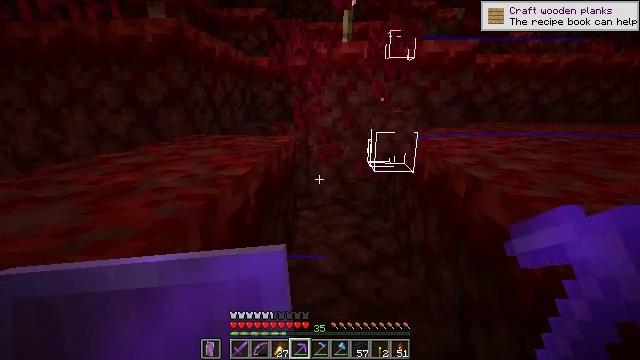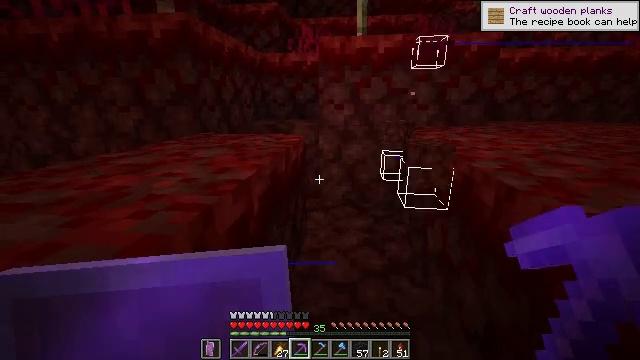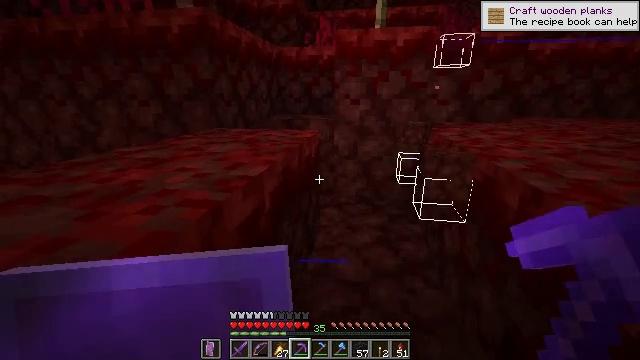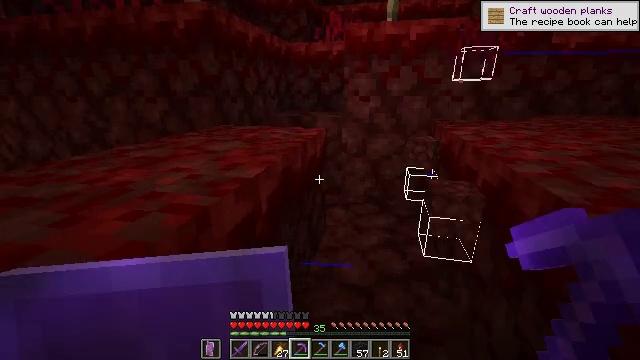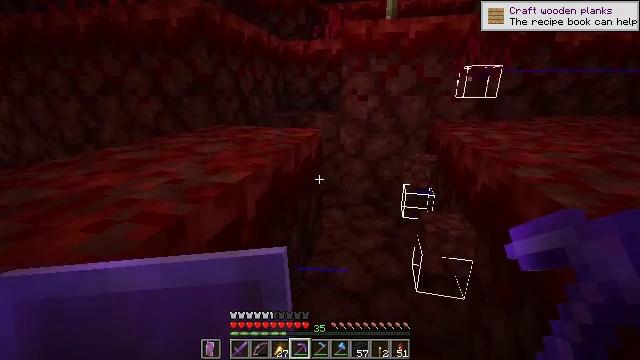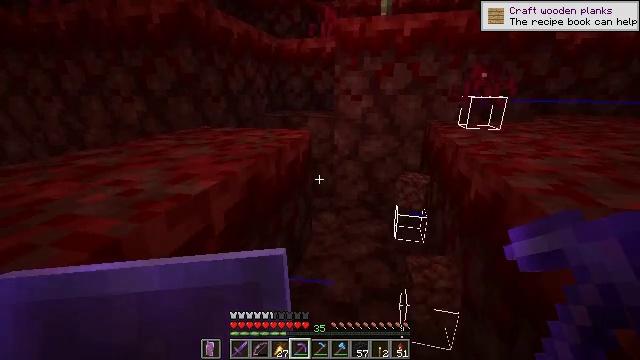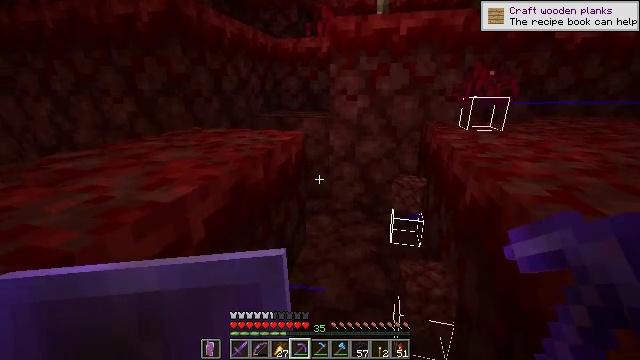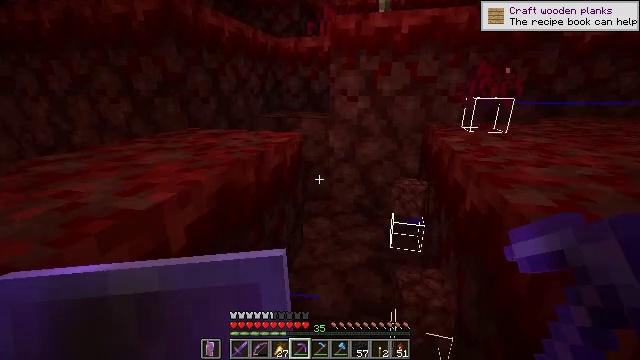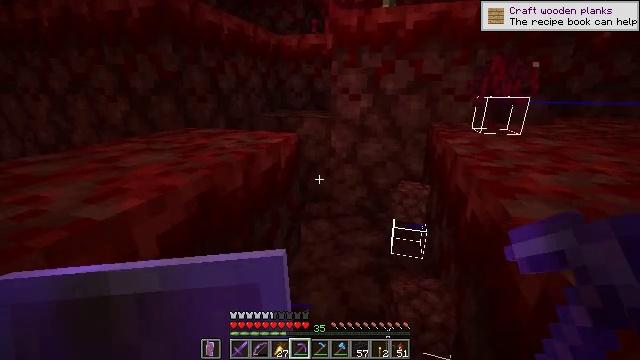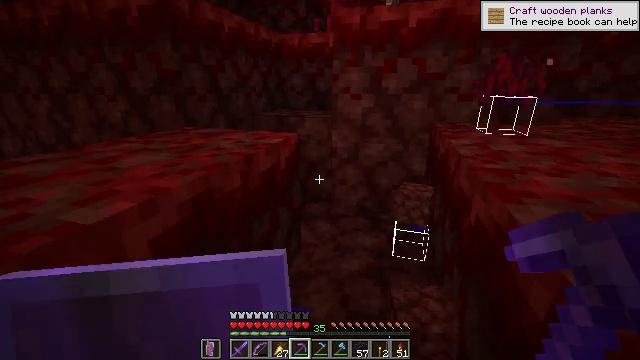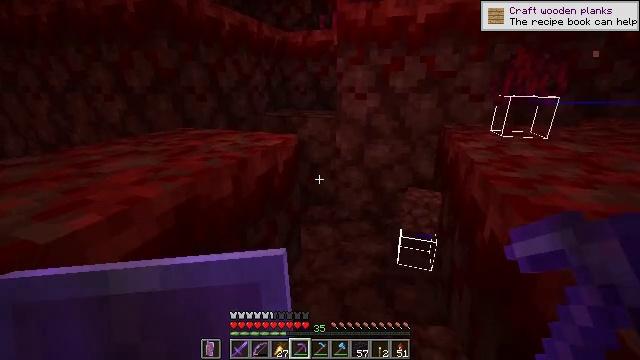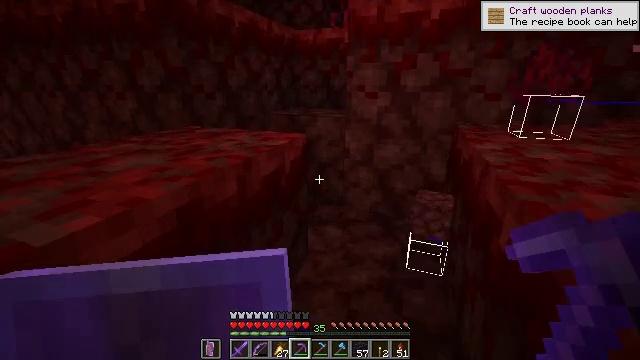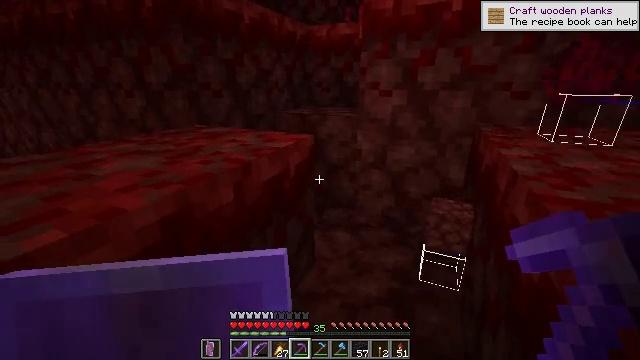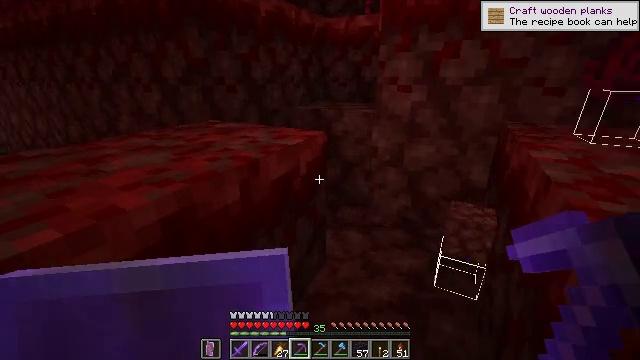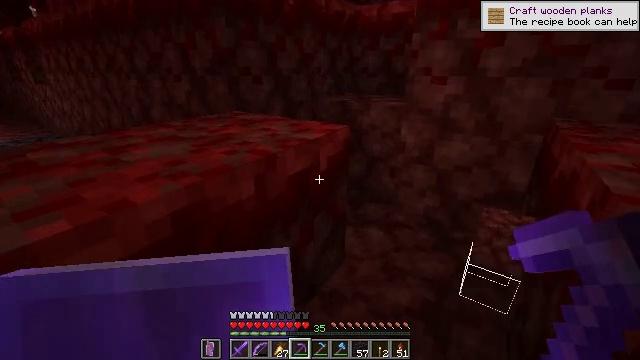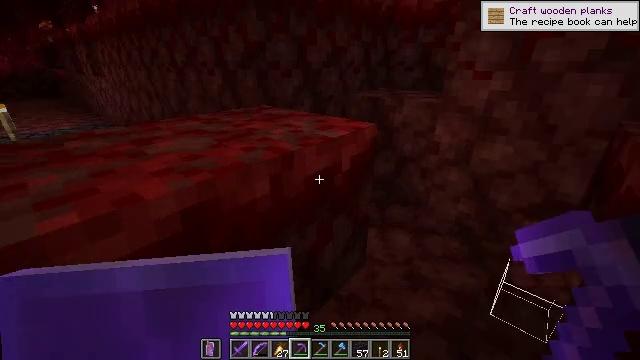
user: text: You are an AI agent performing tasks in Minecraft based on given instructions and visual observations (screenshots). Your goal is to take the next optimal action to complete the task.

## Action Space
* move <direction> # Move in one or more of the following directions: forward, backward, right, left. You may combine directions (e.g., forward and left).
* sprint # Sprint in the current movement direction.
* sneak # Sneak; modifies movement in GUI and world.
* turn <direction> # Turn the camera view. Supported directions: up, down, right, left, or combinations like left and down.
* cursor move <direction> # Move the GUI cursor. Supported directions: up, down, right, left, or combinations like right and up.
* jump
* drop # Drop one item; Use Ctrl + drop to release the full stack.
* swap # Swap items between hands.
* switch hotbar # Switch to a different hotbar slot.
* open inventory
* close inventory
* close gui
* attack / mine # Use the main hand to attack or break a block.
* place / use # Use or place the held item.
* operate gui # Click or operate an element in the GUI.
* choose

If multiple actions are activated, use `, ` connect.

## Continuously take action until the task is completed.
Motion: motion action
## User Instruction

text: Collect crimson nylium to use for building.
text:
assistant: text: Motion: move forward, sneak, turn left
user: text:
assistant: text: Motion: move forward and move right, sneak, turn left and down
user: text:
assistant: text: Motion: move forward and move right, sneak, turn left
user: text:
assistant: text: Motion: move forward and move right, sneak
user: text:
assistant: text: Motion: move forward and move right, sneak
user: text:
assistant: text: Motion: move forward and move right, sneak
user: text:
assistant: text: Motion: move forward and move right, sneak, turn left
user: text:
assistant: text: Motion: move forward and move right, sneak, turn left
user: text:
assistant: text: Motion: move forward and move right, sneak
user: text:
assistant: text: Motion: move forward and move right, sneak, turn left
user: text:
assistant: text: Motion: move forward and move right, sneak, turn left
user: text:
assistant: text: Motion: move forward and move right, sneak, turn left
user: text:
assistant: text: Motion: move forward and move right, sneak, turn left and down
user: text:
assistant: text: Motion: move forward and move right, sneak, turn left and down
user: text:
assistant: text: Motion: move forward and move right, sneak, turn left and down
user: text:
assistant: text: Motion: move forward and move right, sneak, turn left
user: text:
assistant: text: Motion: move forward and move right, sneak, turn left
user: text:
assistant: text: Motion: move forward and move right, sneak
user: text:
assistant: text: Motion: move forward and move right, sneak
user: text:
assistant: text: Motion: move right, sneak, turn left
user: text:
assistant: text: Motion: move right, sneak, turn left
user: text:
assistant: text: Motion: move right, sneak, turn left and up
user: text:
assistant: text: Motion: move right, sneak, turn left
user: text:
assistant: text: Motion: move right, sneak, turn left
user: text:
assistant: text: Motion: move right, sneak, turn left
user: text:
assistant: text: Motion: move right, sneak, turn left and up
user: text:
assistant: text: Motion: sneak, turn left
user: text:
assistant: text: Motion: sneak, turn left
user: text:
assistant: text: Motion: sneak, turn left
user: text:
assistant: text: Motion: sneak, turn left